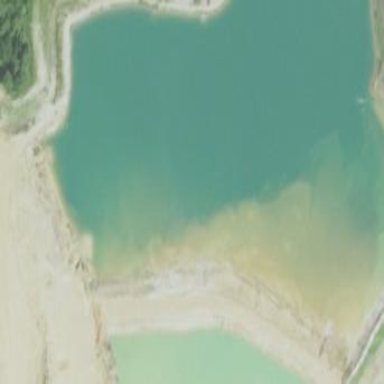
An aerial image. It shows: Quarry that contains sand and gravel resources.